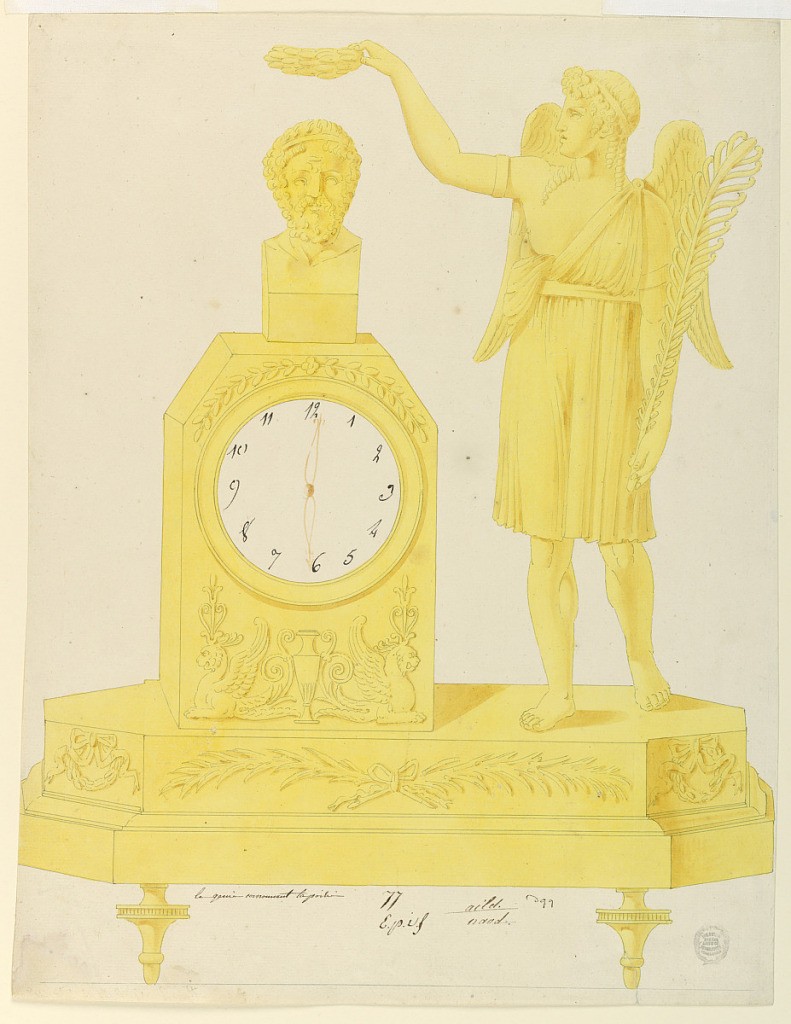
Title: Design for a clock
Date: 1800–1825
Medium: Pen and black ink, brush and yellow, red watercolor, on cream laid paper
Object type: Drawing
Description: Base of clock supported by tapered feet. Octagonal base decorated with elongated leaf design and bow. Wreaths at either end. On top of clock case, a bust of Homer. A genius, at right, holds a wreath above the bust.